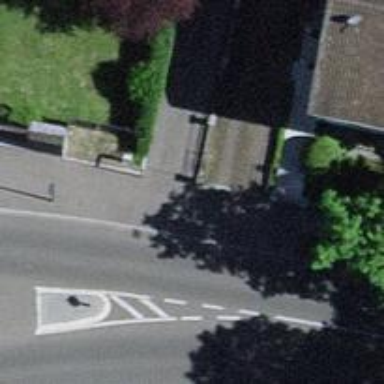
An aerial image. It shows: Residential road.